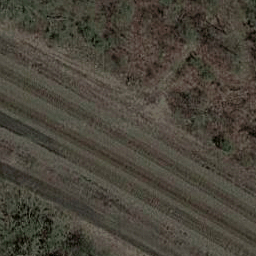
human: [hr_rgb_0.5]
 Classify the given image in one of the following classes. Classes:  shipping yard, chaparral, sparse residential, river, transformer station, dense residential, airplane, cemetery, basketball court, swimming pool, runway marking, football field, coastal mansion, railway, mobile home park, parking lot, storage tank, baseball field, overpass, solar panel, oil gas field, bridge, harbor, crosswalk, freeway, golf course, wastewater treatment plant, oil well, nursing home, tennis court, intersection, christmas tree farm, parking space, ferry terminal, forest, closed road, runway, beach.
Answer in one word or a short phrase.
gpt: railway